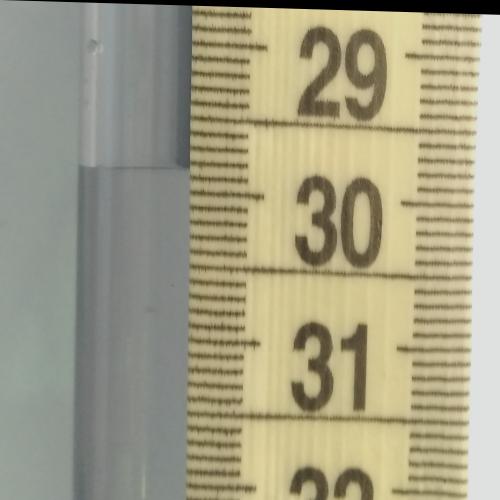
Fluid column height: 29.8 cm